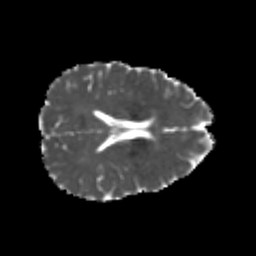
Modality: MD
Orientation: axial
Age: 22
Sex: female
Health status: healthy
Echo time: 0.074 s